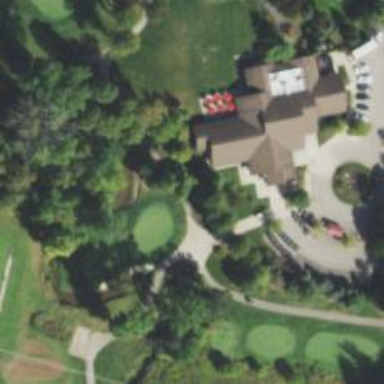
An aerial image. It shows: Path for both roads and golfers.